Field crop: maize
Growth stage: 1
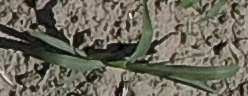
Species: sorghum